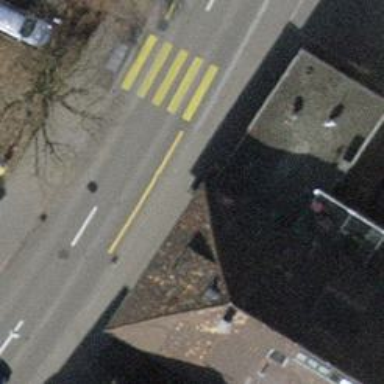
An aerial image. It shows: Restaurant.